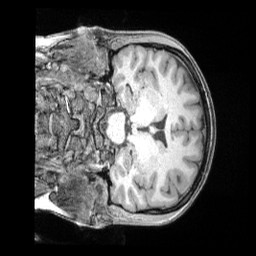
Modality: T1w
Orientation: coronal
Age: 34
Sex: female
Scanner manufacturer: siemens
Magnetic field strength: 3 T
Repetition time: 2 s
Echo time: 0.00211 s